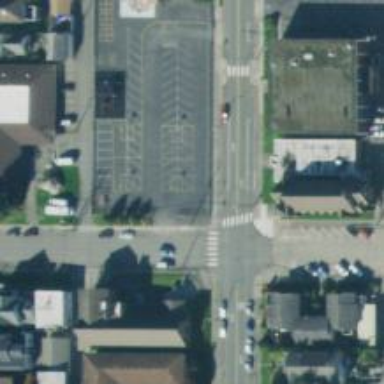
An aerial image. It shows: Uncontrolled and unmarked road crossing.